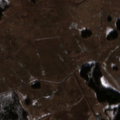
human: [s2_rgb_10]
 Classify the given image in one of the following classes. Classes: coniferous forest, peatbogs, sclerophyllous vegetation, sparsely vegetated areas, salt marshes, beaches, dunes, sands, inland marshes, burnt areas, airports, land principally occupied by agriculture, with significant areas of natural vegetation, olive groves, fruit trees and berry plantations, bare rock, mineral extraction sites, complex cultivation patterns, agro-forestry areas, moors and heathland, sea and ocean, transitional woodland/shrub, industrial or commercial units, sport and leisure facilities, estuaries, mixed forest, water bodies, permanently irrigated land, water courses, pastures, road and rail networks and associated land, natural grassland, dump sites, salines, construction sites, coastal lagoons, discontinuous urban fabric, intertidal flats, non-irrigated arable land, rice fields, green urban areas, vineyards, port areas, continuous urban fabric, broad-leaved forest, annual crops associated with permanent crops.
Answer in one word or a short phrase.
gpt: pastures, land principally occupied by agriculture, with significant areas of natural vegetation, mixed forest